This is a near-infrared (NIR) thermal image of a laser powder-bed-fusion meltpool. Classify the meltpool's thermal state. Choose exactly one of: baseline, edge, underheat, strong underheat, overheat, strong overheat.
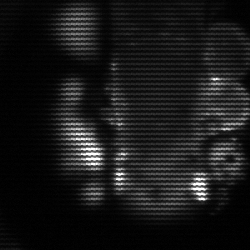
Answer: strong underheat